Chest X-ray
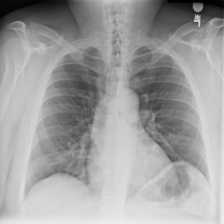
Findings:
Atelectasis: negative
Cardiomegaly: negative
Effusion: negative
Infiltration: negative
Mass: negative
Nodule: negative
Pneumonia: negative
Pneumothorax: negative
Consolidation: negative
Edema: negative
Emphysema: negative
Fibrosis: negative
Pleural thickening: negative
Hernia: negative